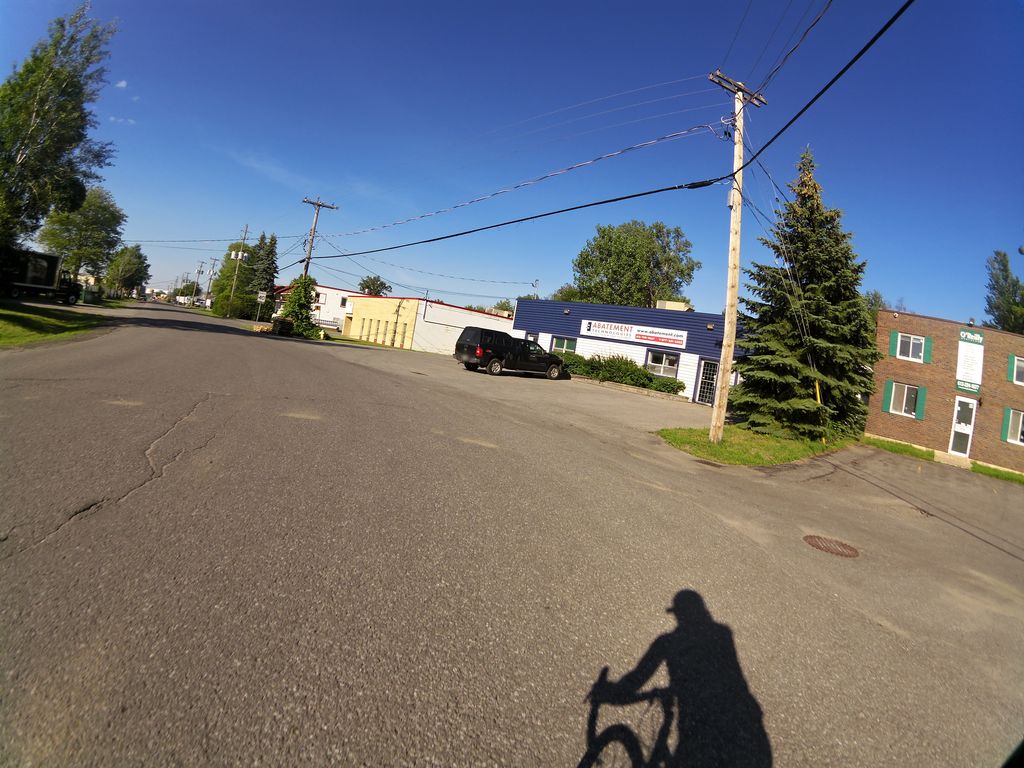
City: ottawa-gatineau